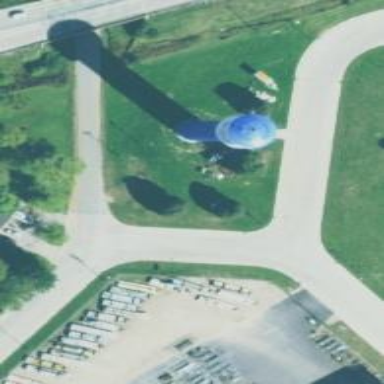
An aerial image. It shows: Water tower that is man-made.